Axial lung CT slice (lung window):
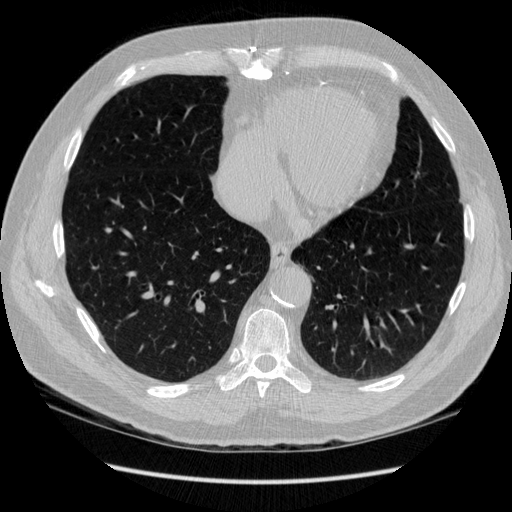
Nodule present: no